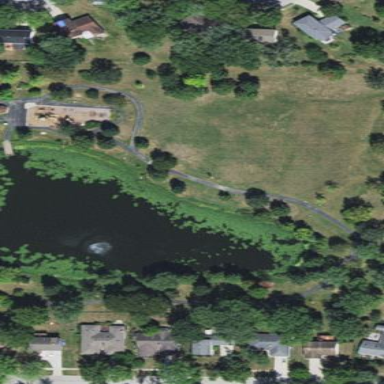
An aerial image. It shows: Park.